Question: I'm creating a preview of a coupon (Apple passbook style). To make it "feel" like a real coupon, I want the top and bottom borders to have a perforated style (little triangles). Like this:

I tried to use a little triangle image as background-image repeated all along the border, but that solution can't work all the time. The page background can be dynamic and then the triangle image can't have a color that is fine with all the possible backgrounds.
Is there any CSS way to create a border like this?
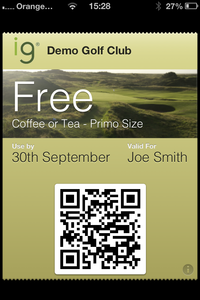
Answer: Thanks for all the answers.
I only achieved what I wanted in a "not so good way". I used many bootstrap triangle icons, all lined up and close together (using CSS). This way, I can color the triangles (the perforated border) with the color of the coupon, and the background will still be visible between them.